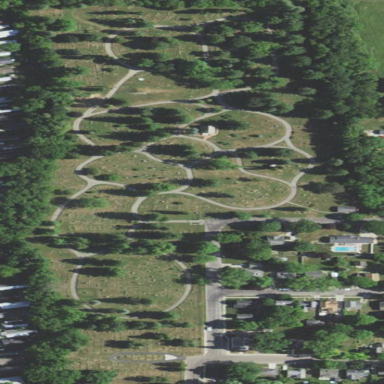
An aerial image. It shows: Cemetery.